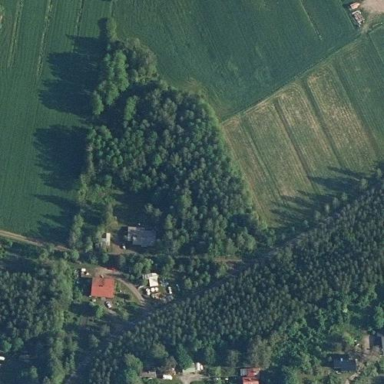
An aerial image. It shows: Mixed woodland with variety of leaf types and cycles.